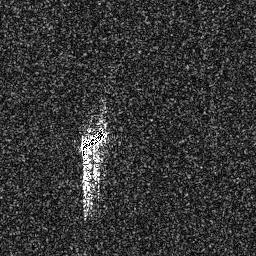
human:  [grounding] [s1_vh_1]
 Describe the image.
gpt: In the satellite image, there is  <ref>1 medium ship </ref> <box>[[30, 48, 42, 60, 0]]</box> located at center.